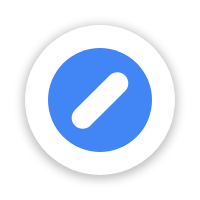
Cursor type: not_allowed
OS/theme: linux-google-cursor
Variant: blue